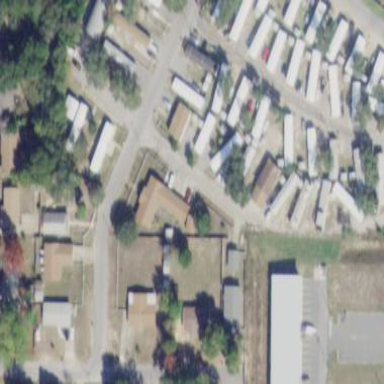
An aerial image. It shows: Residential area designated as trailer park.